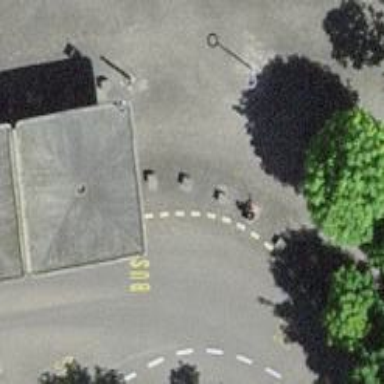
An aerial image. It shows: Platform with shelter for public transport.